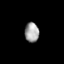
Tissue: skin
Cell type: Others
Senescence score: 0.7065
Nuclear area (px): 274
Mean DAPI intensity: 161.416